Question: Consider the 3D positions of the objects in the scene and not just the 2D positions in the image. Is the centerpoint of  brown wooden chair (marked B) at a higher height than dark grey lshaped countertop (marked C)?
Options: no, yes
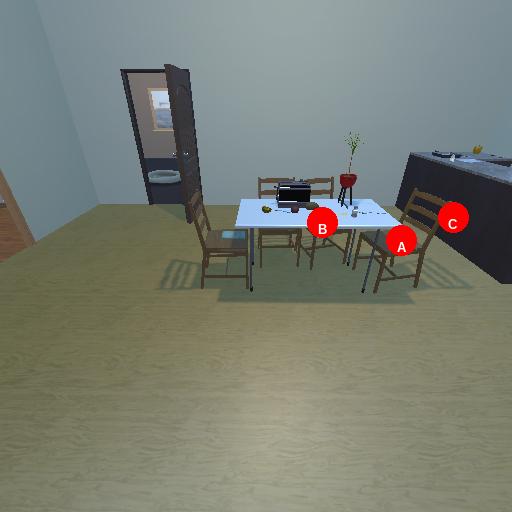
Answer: no